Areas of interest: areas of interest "Home Furnishing and Building Materials Market"
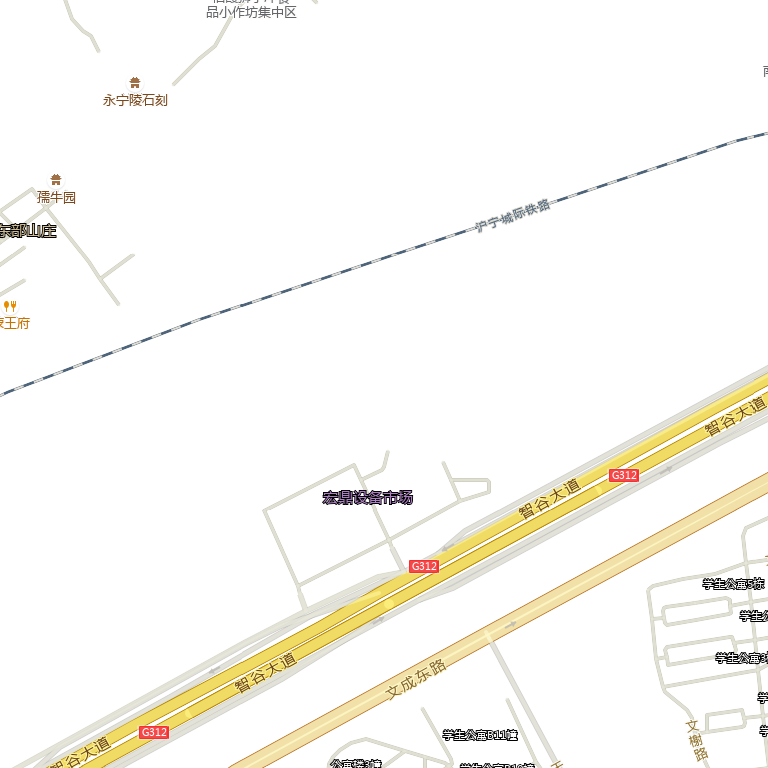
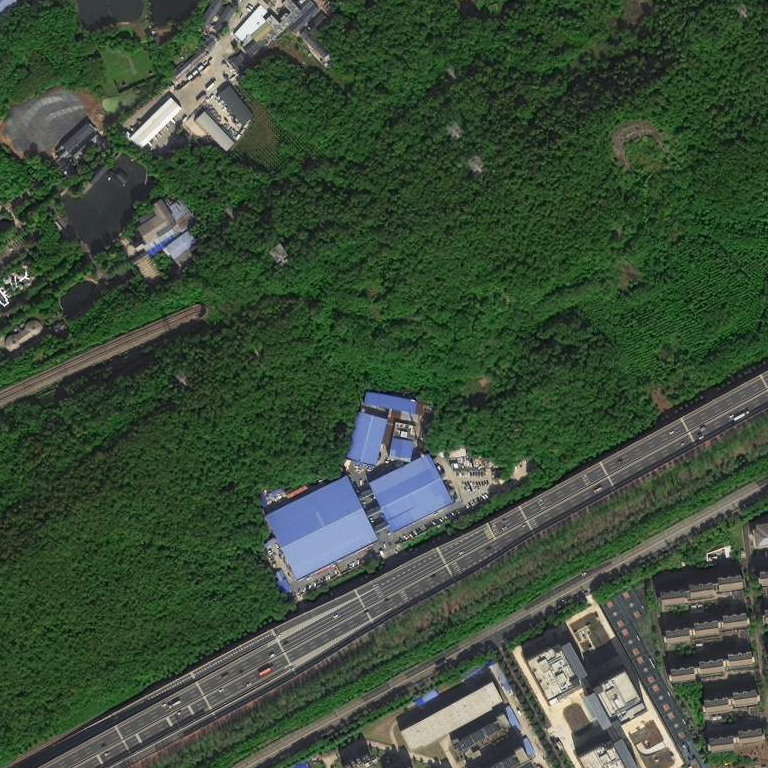